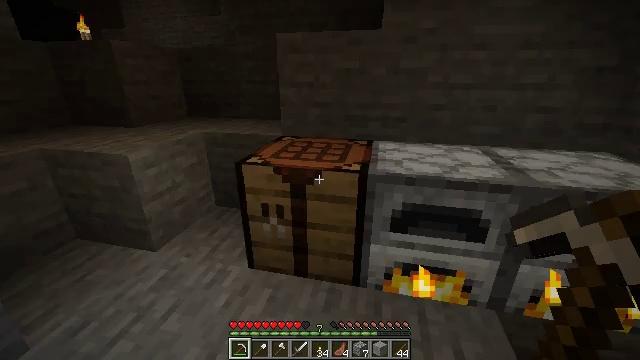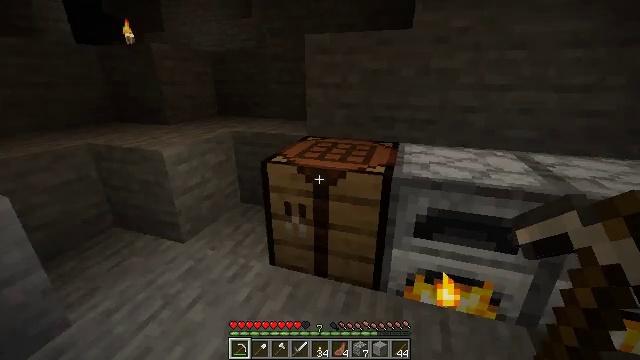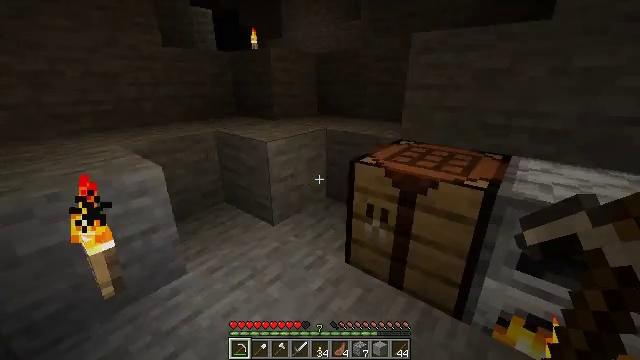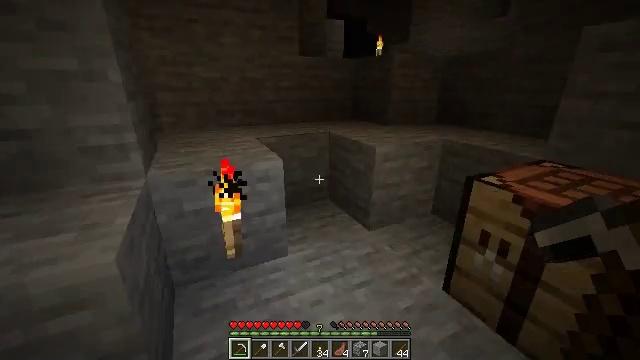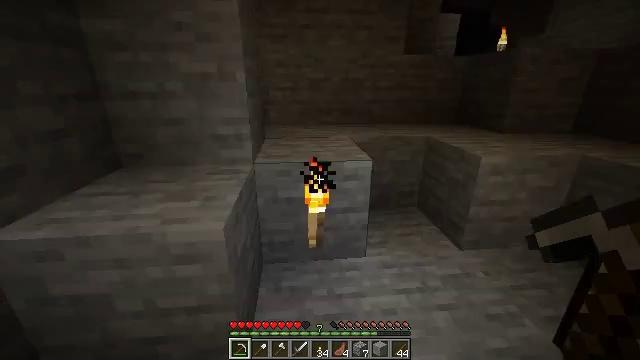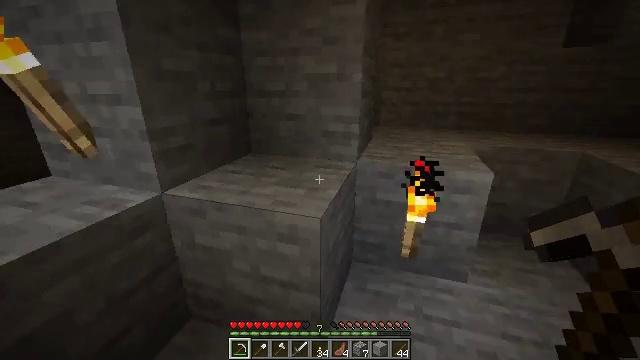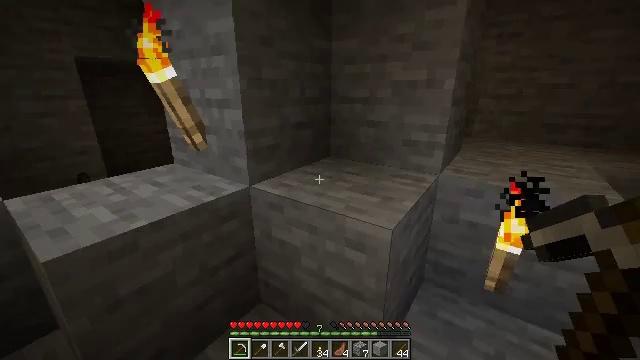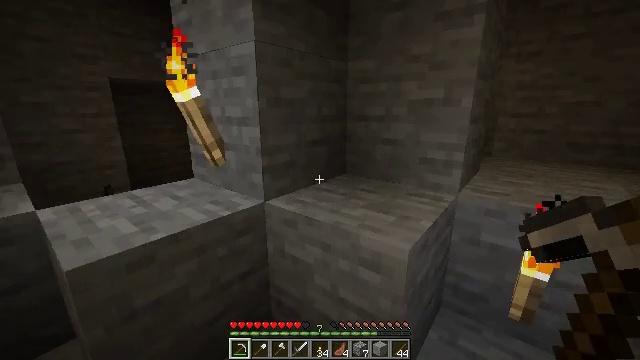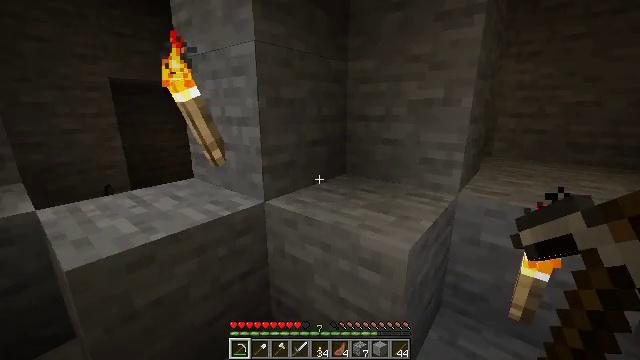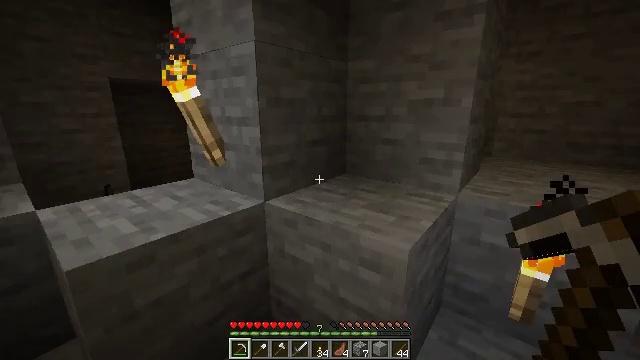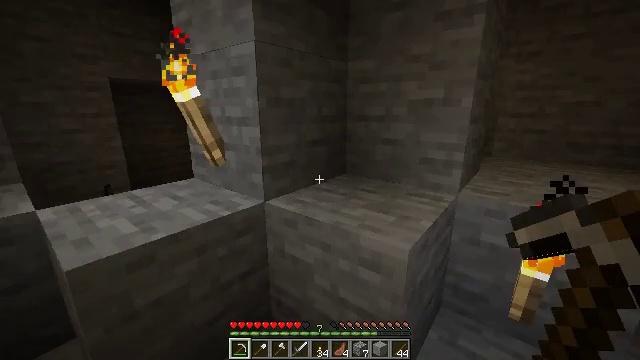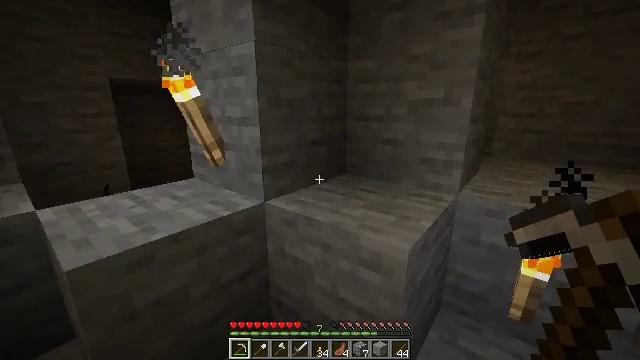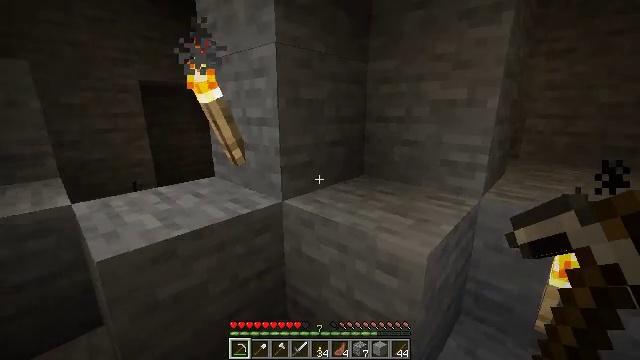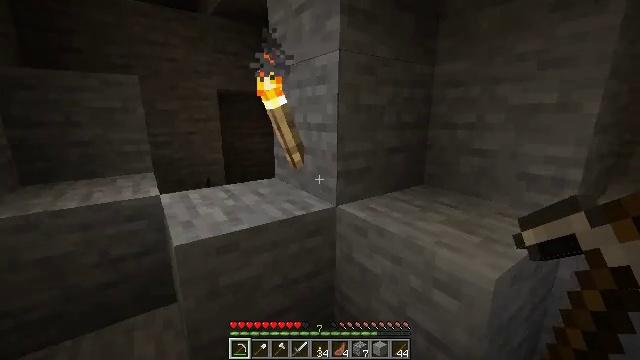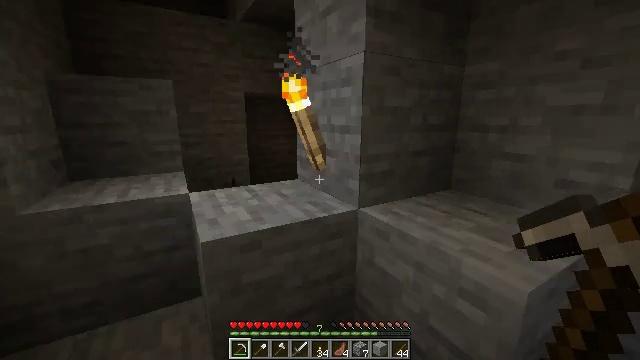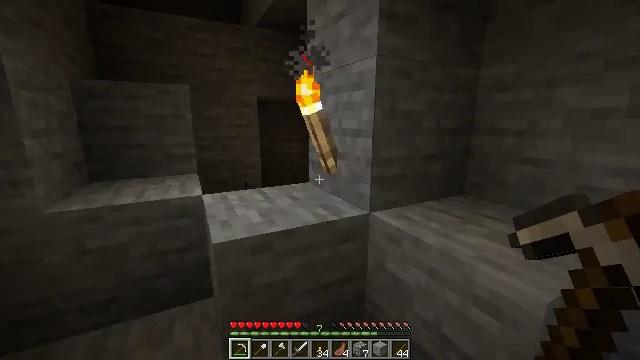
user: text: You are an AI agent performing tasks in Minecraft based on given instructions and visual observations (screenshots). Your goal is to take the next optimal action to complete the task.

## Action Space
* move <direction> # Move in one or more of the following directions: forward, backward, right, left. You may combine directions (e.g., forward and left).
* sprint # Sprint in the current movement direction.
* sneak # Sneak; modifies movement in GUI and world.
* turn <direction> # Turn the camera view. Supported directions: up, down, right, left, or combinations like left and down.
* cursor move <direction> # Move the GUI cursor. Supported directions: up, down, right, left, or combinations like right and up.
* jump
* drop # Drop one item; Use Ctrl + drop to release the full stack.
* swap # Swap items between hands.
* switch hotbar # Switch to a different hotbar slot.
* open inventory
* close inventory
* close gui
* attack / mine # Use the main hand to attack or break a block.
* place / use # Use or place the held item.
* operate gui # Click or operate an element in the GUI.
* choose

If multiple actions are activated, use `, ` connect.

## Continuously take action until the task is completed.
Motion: motion action
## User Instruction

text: Remove a stone sword from the inventory.
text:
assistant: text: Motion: turn left, close gui
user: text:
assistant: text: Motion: turn left
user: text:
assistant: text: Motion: turn left and up
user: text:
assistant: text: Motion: turn left
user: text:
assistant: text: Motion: turn left
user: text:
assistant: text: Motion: turn left and up
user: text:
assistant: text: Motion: turn left and up
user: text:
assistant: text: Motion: no_op
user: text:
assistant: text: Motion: no_op
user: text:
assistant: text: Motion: no_op
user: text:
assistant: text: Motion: no_op
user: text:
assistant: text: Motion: turn left
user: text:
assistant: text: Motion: turn left and up
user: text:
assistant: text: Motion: turn left
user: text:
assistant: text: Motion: turn left
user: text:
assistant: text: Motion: turn left
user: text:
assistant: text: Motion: turn left
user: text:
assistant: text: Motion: no_op
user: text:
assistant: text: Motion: move forward
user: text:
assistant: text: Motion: move forward, turn left
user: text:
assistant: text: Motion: move forward, turn left
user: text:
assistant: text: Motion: move forward, turn left
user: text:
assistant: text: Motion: move forward
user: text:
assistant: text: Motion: move forward
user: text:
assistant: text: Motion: move forward
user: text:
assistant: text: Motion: no_op
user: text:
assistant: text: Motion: turn down
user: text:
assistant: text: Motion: no_op
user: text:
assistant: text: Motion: no_op
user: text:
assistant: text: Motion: no_op